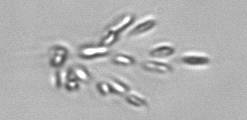
Label: Dinobryon